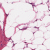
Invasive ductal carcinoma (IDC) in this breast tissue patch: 0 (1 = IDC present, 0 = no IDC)